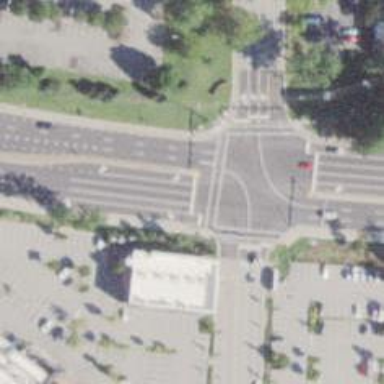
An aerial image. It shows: Footway with crossing lines markings.